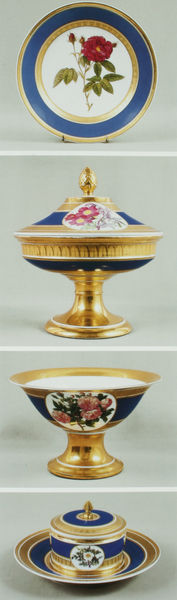
Titel: Fünf Teile des Rosenpavillon-Services
Standort: St. Petersburg
Institution: Schloss Pawlowsk
Schlagwörter: blau, blätter, fuß, schatten, weiß, grün, blume, blumen, bunt, grau, licht, schmuck, schwarz, blüte, blüten, rose, rosen, rot, malerei, muster, schale, sockel, teller, gold, kelch, stehend, klassizismus, blatt, rosa, kreis, rund, keramik, vase, fotos, weis, rand, blue, fancy, könig, lamp, ornate, red, white, dekoration, black, gilded, golden, green, old, portrait, table, tea, glanz, dekor, floral, decorative, flowers, pattern, picture, pink, tasse, plant, pot, edel, bemalt, foto, fotografie, photographie, blühen, becher, vier, deckel, gefäß, dose, porzellan, vergoldet, zweig, stengel, geschirr, service, photo, wappen, knauf, karaffe, serie, obstschale, knospe, flower, orange, german, historismus, stand, terrine, flat, zierde, pokal, empire, goldrand, meissen, porzellanmalerei, bemalung, decoration, gilt, ornament, fotographie, color, french, email, glasur, ensemble, urne, glass, ränder, fot, frames, bright, set, unterteller, klassisch, roses, still life, urn, klassizistisch, royal, leaves, family, antique, design, art, vases, ornaments, foot, shiny, box, kobalt, circle, ceramic, top, cup, leaf, margerite, chinese, four, bud, terine, eating, cups, saucer, blumendekor, döschen, china, dish, pottery, blühte, konfektschale, eucharistie, ornamental, plate, florale motive, pedestal, round, pinienzapfen, hold, drinking, decorative arts, photograph, photography, bottom, kpm, container, pineapple, porcelain, tableware, porcellain, art deco, arts and craft, bemalst, bowl, butterschale, by hand, crart, delph, eucharistie geschirr, gld, liturgisches geschirr, maissen, painted, plattgold, porzelanteile, sore, base, stem, collection, medallion, foo, boring, photos, household, ugly, queen, chalice, pieces, goblet, kitchen, ceramics, kobaltblaau, porcellan, enamel, limoges, plait, platte, gilding, rede, circular, objects, bloom, cover, dishes, concentric, petals, vintage, lid, disk, serving, 4, luxury, matching, lapis, chine, display, win, tin, handle, tureen, sugar, porceline, servingware, soup, rim, plates, plateware, chalis, candy, ldeko, bowls, boboniere, plated, knob, gly, server, lidded, functional, match, biedermaier, crockery, breakable, meals, porcelein, white house, rosey, porcelin, flower gold, dinnerware, fine dining, silverwar, silverware, hina, flatware, sugar bowl, showcase, timeless, cheramics, drinbking, spline